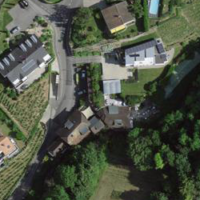
EUNIS habitat code: 55
Species observed at this site:
Galeopsis tetrahit